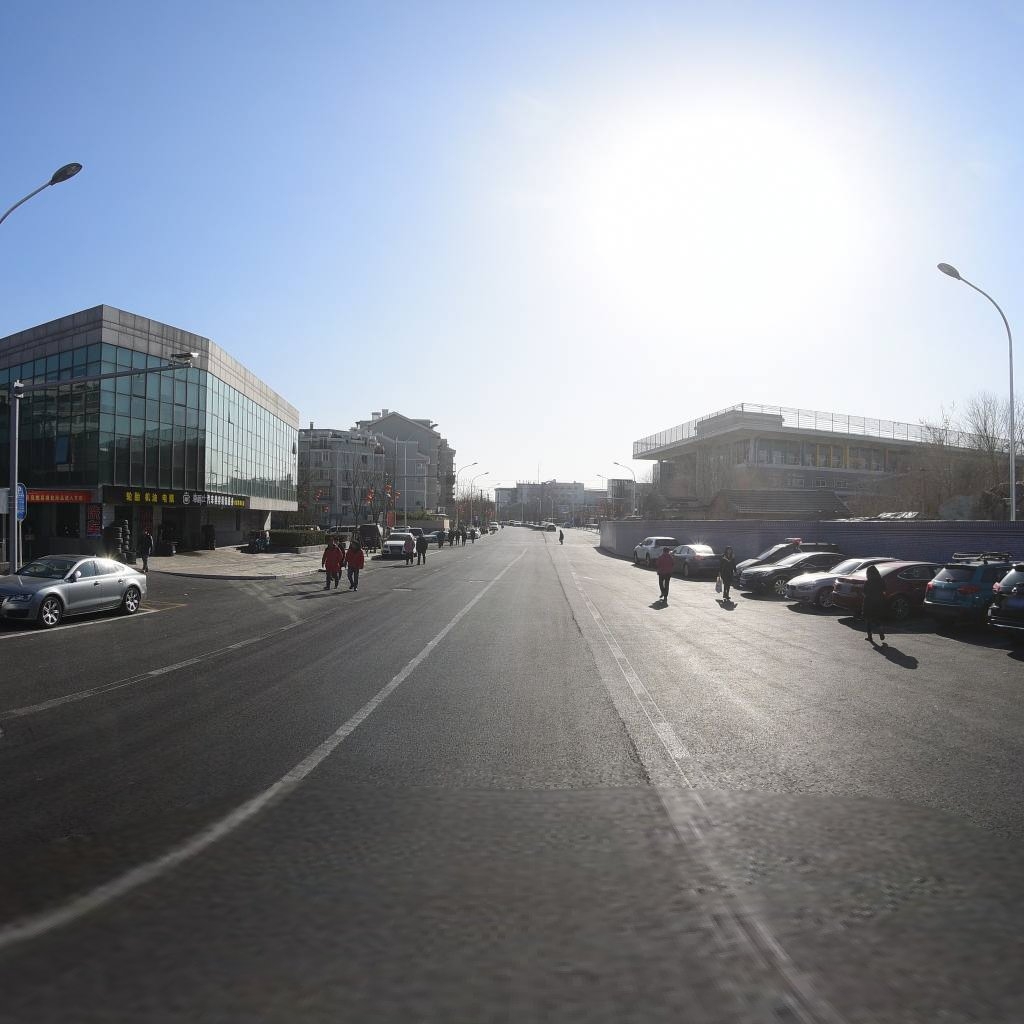
Region: Dongcheng
Road damage annotations: longitudinal crack, manhole cover